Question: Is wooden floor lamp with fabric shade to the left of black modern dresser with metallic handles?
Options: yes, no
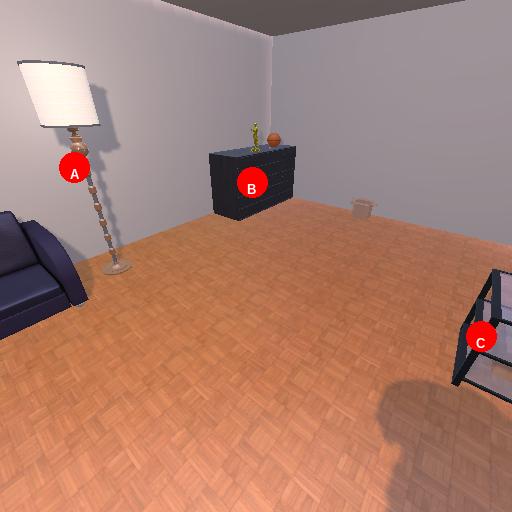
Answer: yes